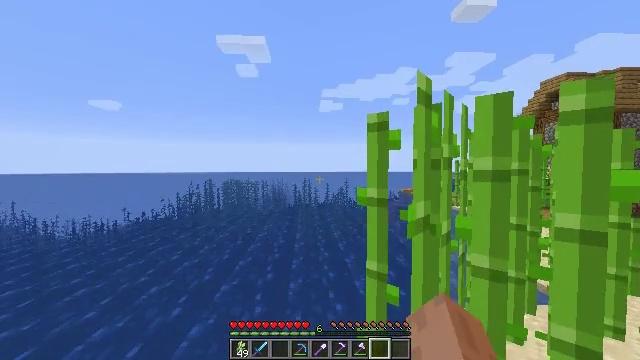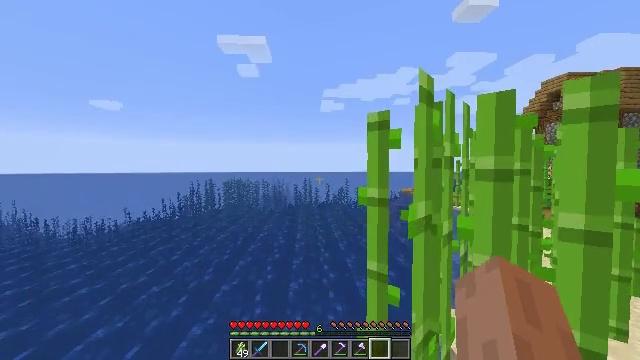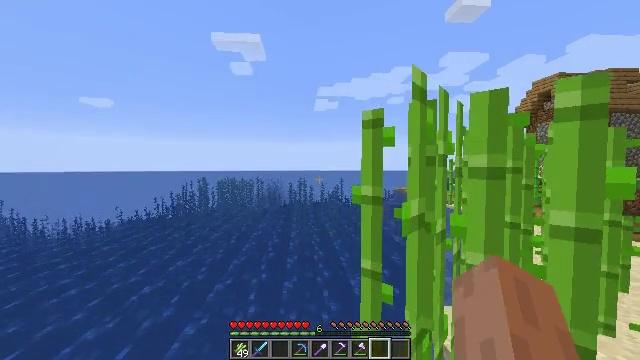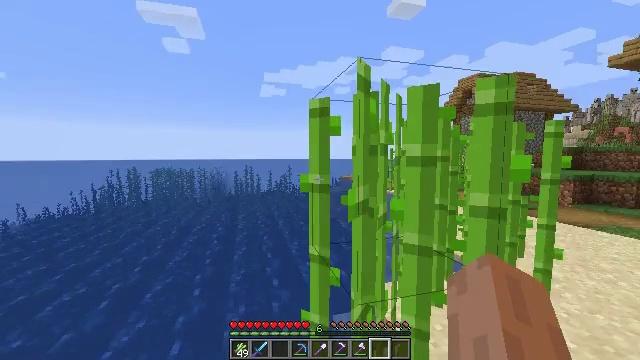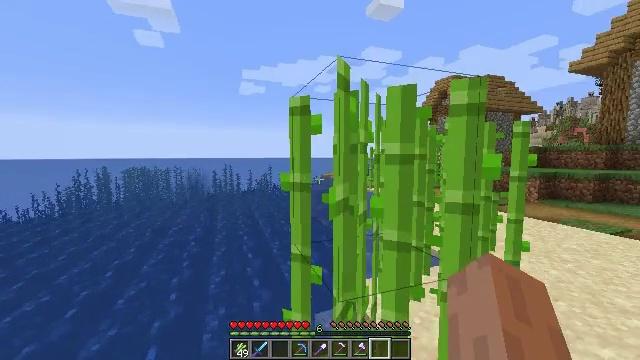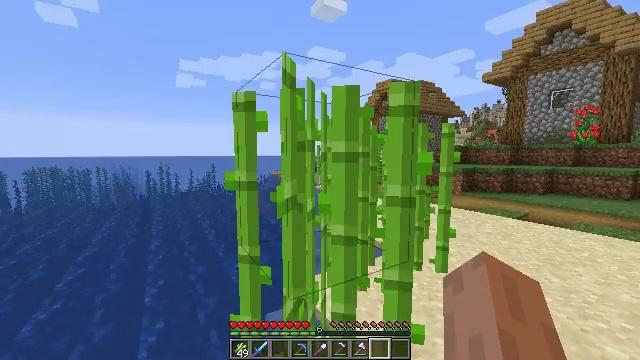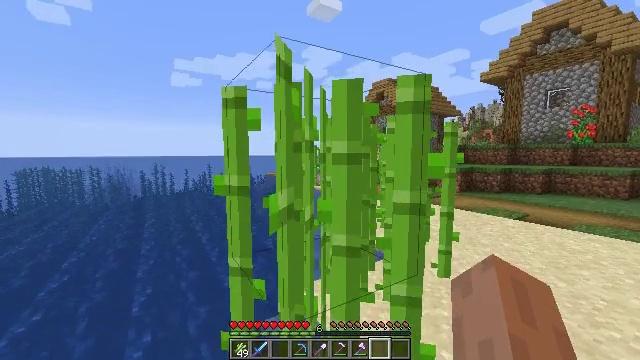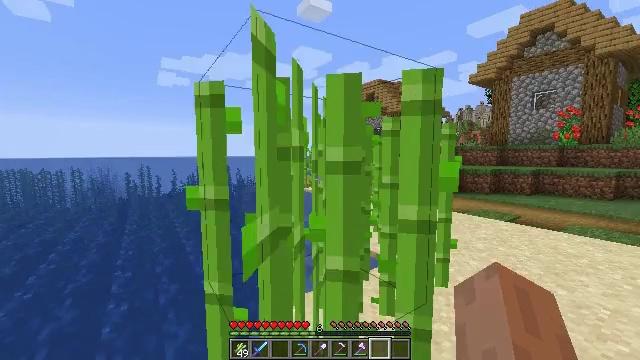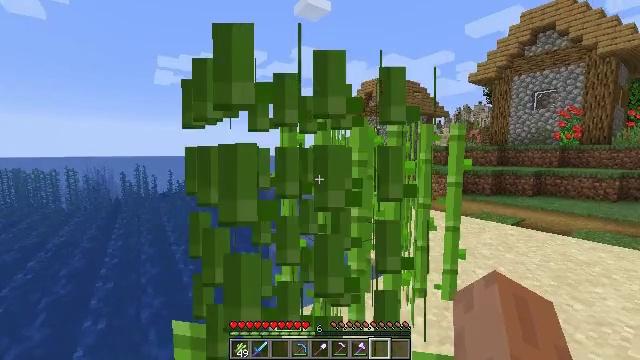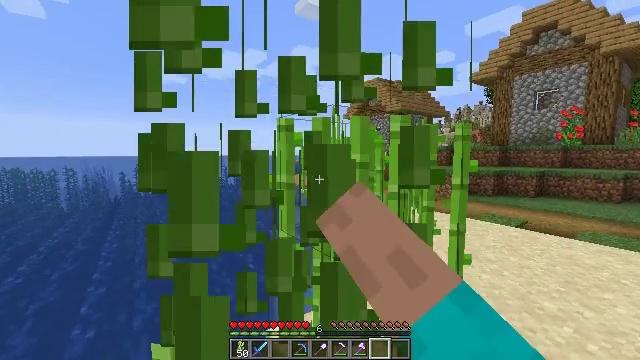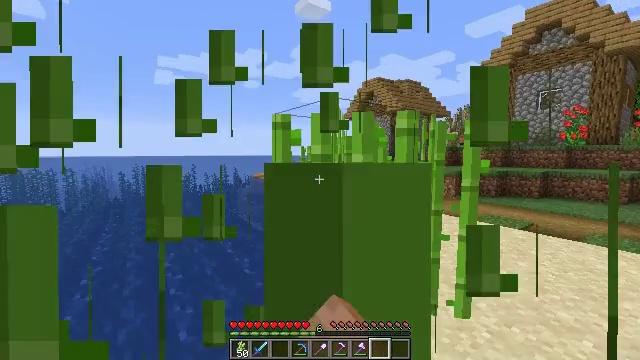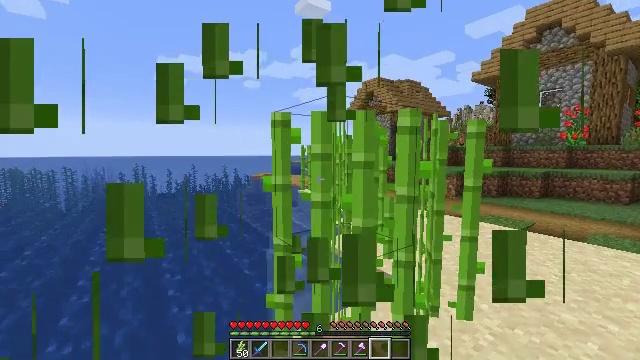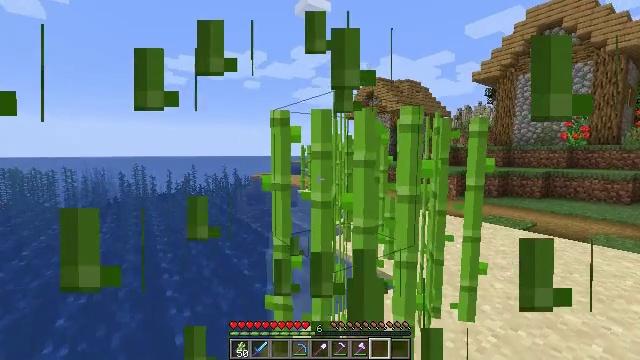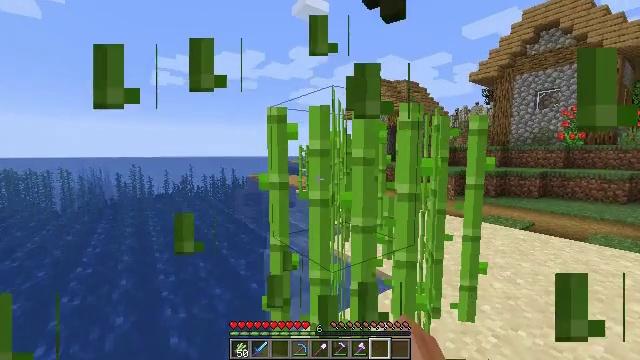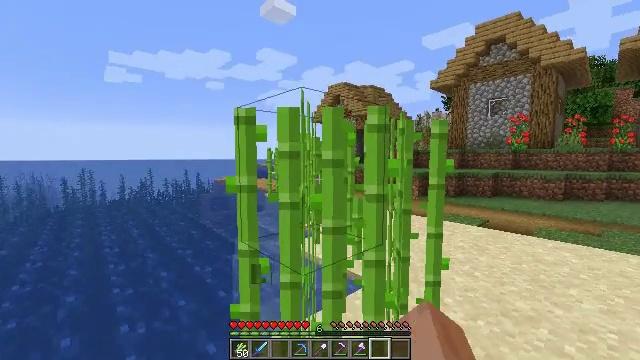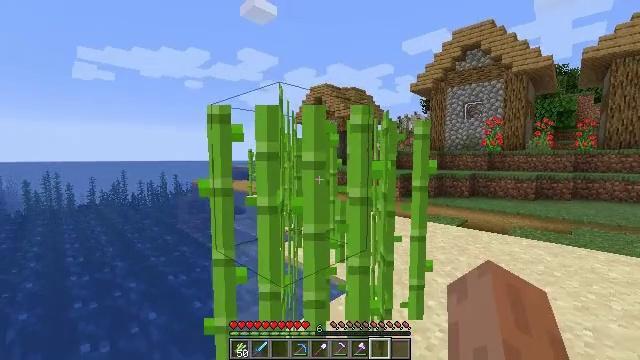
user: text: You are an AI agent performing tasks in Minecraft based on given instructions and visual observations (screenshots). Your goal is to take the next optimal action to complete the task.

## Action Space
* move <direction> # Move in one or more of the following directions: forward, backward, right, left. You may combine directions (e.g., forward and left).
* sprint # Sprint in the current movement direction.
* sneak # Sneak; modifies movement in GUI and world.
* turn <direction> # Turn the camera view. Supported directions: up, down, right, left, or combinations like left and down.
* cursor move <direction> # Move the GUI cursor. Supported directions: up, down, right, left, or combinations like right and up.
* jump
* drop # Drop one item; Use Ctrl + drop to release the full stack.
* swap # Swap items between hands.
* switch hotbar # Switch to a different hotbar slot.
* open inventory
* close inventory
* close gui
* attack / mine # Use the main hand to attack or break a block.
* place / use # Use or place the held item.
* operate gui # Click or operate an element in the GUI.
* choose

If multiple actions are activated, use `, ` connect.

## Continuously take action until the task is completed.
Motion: motion action
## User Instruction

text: Mine the sugar cane near rivers.
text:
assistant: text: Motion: no_op
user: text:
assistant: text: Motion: turn right
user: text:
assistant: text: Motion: turn right and down
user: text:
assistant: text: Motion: turn right
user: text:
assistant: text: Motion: move forward, turn right
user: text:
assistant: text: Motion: move forward
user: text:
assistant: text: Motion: move forward, turn right
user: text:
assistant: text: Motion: move forward, attack / mine
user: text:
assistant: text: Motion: move forward, attack / mine
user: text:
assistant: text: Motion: no_op
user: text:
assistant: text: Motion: no_op
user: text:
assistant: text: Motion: no_op
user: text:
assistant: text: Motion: no_op
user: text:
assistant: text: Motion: turn right
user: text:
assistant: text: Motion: move forward, turn right
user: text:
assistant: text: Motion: move forward
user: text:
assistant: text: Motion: move forward
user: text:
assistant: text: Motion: move forward, attack / mine
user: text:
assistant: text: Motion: attack / mine
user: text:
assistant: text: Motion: attack / mine
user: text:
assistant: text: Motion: no_op
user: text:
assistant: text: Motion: no_op
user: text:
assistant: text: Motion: no_op
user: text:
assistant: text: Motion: no_op
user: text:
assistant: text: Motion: no_op
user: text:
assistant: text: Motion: no_op
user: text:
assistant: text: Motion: move forward, turn right
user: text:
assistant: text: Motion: move forward, turn right
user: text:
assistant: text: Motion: move forward
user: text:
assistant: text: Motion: move forward